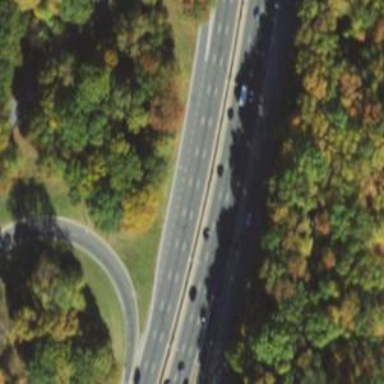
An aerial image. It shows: Asphalt motorway.